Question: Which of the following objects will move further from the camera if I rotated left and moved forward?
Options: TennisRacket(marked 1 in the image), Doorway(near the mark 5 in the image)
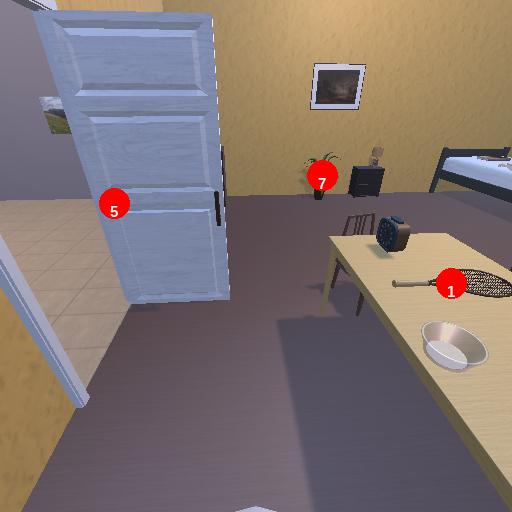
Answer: TennisRacket(marked 1 in the image)